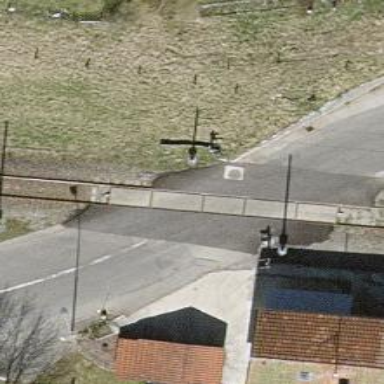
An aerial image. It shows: Level crossing along the railway.